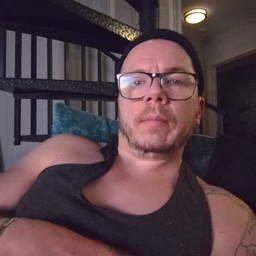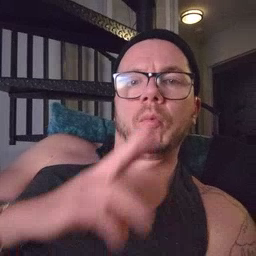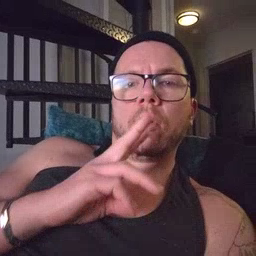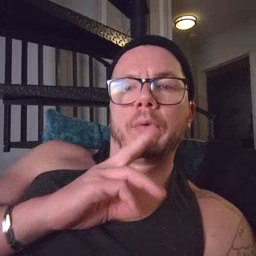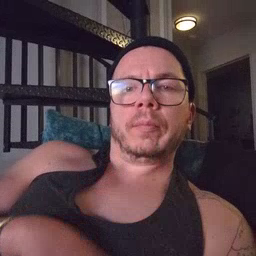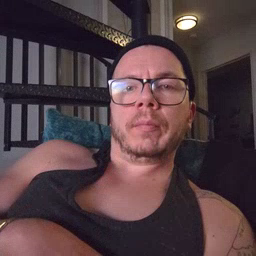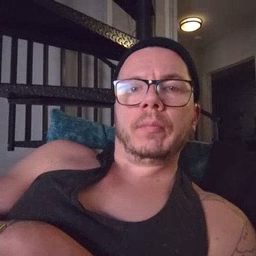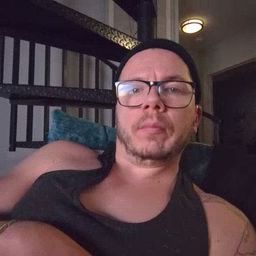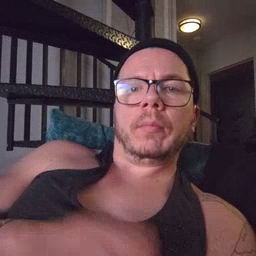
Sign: water